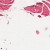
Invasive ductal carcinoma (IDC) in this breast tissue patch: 0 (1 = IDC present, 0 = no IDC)